Chest X-ray. View position: PA
Patient age: 56
Patient sex: M
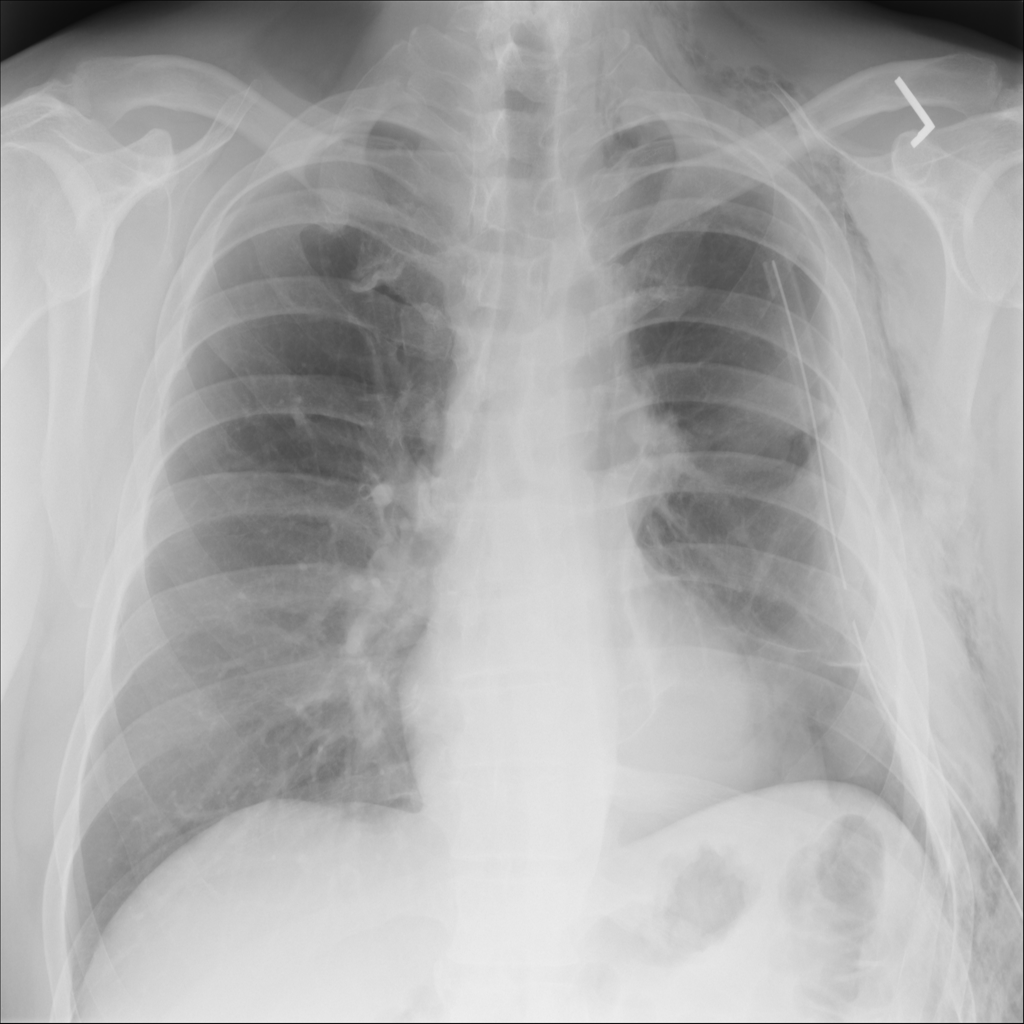
Finding: Pneumothorax